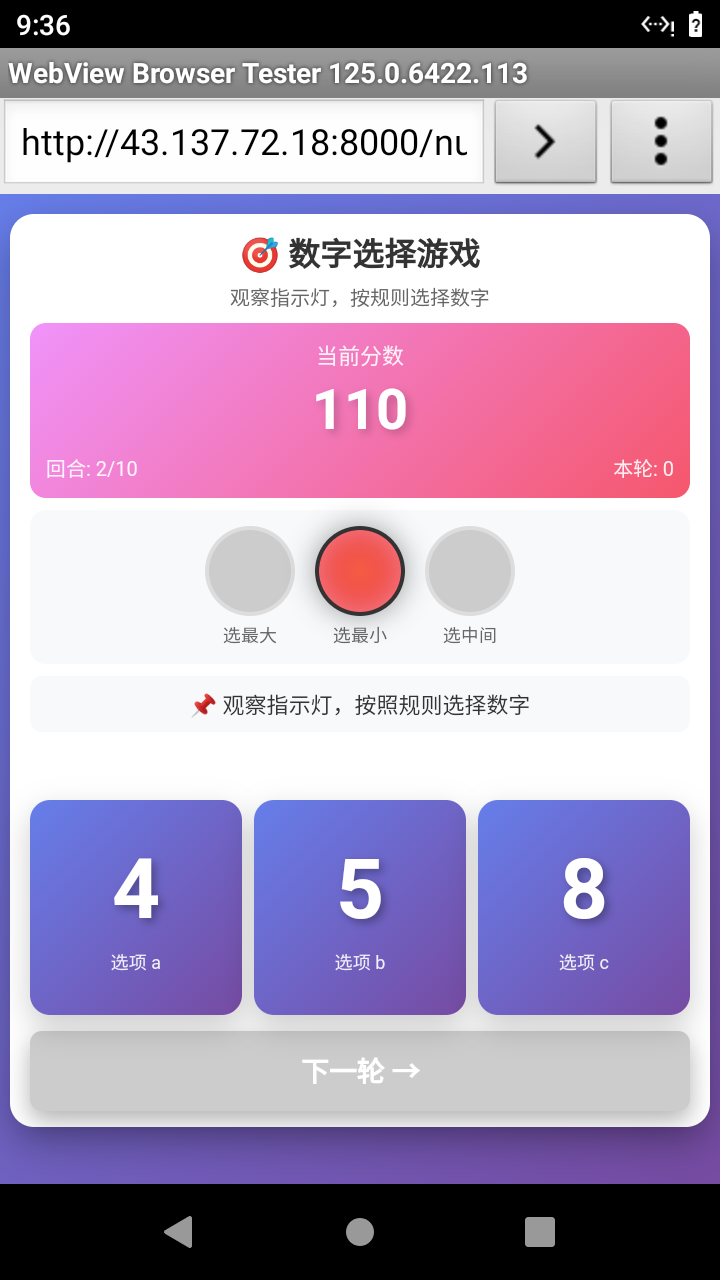

Select the correct number based on the traffic light color.
Answer: 0